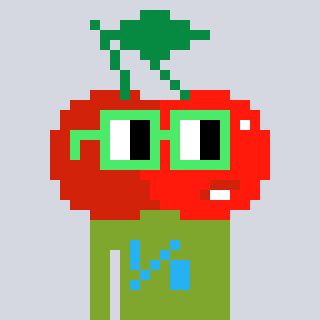
a pixel art character with square light green glasses, a cherry-shaped head and a slimegreen-colored body on a cool background